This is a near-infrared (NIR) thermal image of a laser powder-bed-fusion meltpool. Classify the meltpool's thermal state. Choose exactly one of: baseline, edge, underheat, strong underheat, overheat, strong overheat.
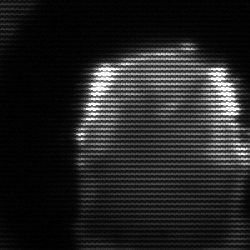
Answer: baseline